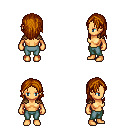
a pixel art fantasy rpg character, female body template, human, tanned skin, leather shoulder armor, teal pants, brunette long hairstyle, four views (front, back, left, right), 2x2 character sprite sheet, small pixel art, hard edges, no anti-aliasing